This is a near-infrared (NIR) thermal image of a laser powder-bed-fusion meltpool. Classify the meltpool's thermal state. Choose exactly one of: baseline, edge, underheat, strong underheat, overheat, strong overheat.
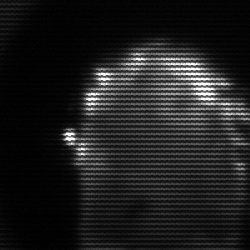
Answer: baseline